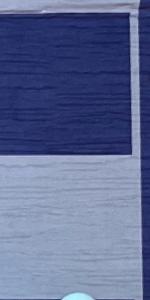
Label: Empty